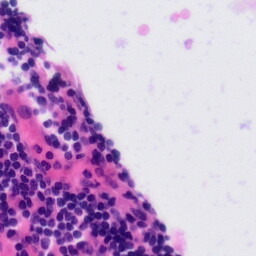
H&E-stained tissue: Tonsil